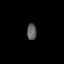
Tissue: skin
Cell type: Others
Senescence score: 0.7108
Nuclear area (px): 151
Mean DAPI intensity: 95.96